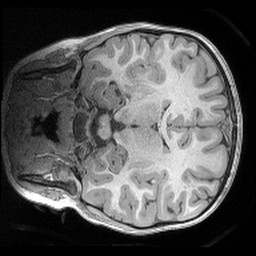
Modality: T1w
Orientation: coronal
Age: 5
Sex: female
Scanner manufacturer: siemens
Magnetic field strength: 3 T
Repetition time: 2.53 s
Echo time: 0.00164 s